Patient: sex M, age 83
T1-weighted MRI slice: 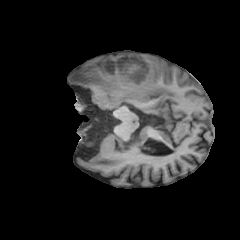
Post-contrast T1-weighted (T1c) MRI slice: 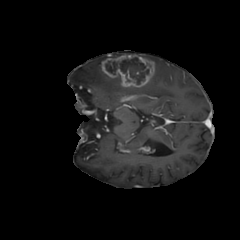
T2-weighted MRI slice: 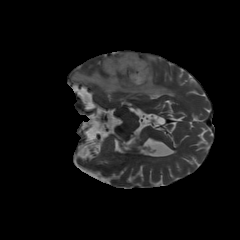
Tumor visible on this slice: yes
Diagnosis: Glioblastoma, IDH-wildtype
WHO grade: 4